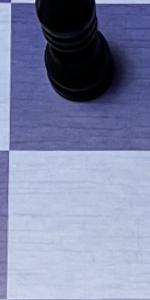
Label: Empty